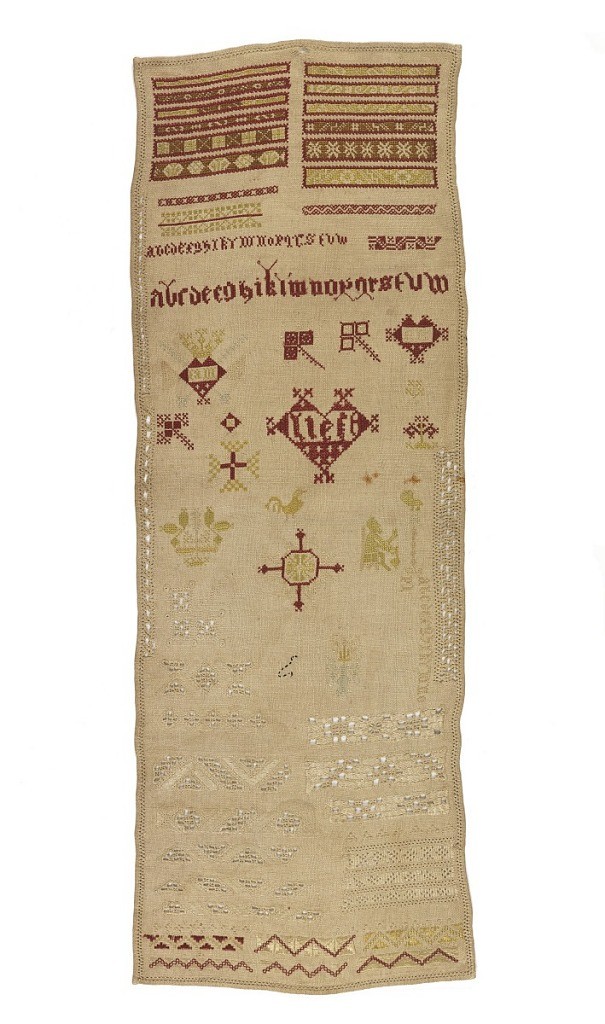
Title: Sampler
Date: early 17th century
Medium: silk and linen embroidery on linen foundation Technique: embroidered in cross, back, buttonhole, whipped running, withdrawn element work with needle-made fillings; overcasting, looping, and darning stitches on plain weave foundation
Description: Bands of pattern, alphabets, spinning monkey.  Then bands of pattern in withdrawn element work.